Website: lowes
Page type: stored-credit-cards
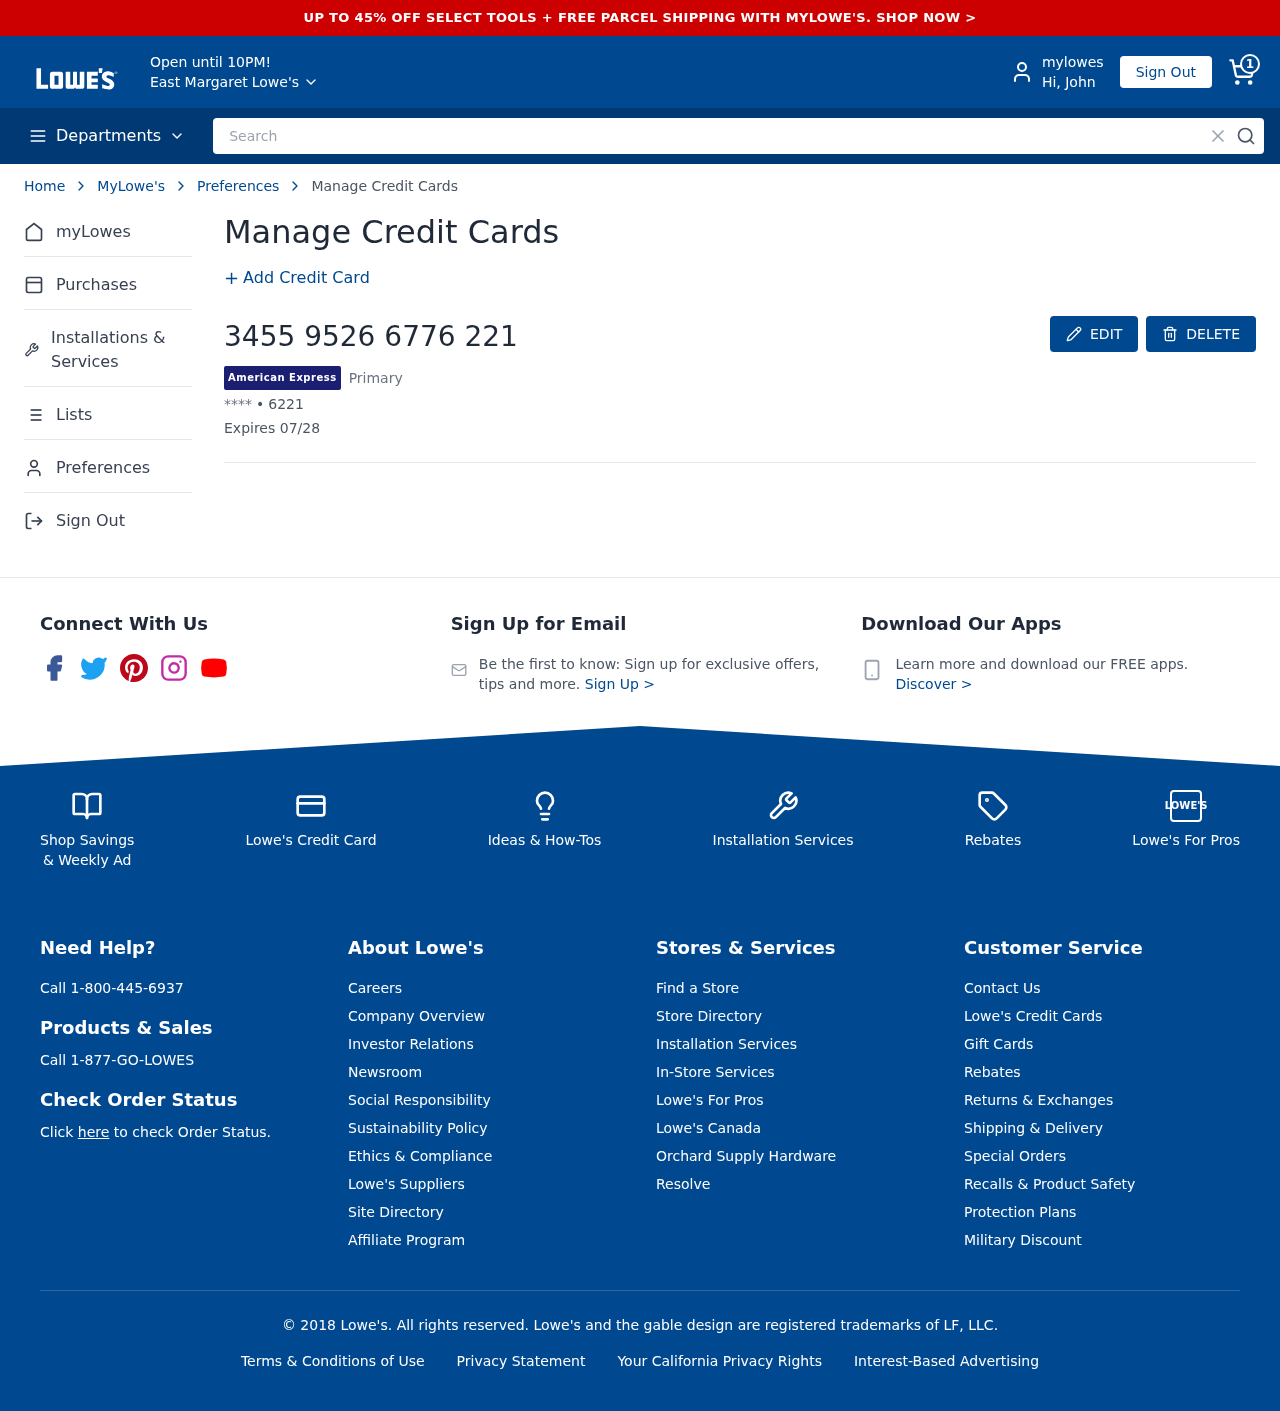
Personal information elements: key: PII_CARD_EXPIRY
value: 07/28
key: PII_CARD_LAST4
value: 6221
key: PII_CARD_NUMBER
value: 3455 9526 6776 221
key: PII_CARD_TYPE
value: American Express
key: PII_CITY
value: East Margaret
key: PII_FIRSTNAME
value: John
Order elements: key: ORDER_NUM_ITEMS
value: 1
Search elements: key: HEADER_SEARCH
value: Search